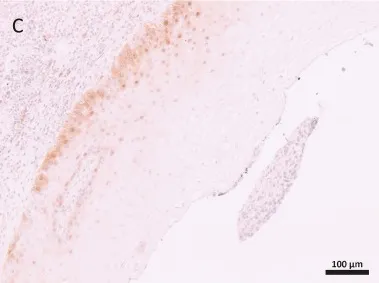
Features of Penile intraepithelial neoplasia in the glans of a patient with leiomyosarcoma. , p16.
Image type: pathology (immunostaining)